Question: I am looking the number of unique length paths through a graph starting at a particular node.
However I have a restriction that no node is visited more than once on any path.
---
For example take the following graph:

If I am after the number of 3 length paths starting at 5.
The answer would be 9.
'''
5 -> 2 -> 1 -> 3
5 -> 2 -> 4 -> 3
5 -> 2 -> 4 -> 7
5 -> 4 -> 2 -> 1
5 -> 4 -> 3 -> 1
5 -> 4 -> 7 -> 6
5 -> 6 -> 7 -> 4
5 -> 7 -> 4 -> 2
5 -> 7 -> 4 -> 3
'''
Note I am only concerted with the answer (9) .
---
I have tried using an <URL> to the power of to give the number of paths, but I cannot work out how to account for unique node restriction.
I have also tried using a <URL> but the amount of nodes and size of makes this infeasible.
---
EDIT: Confused DFS with BFS (Thank you Nylon Smile & Nikita Rybak).
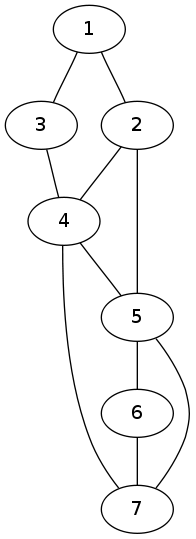
Answer: This is NP-Hard.
Reduction from Hamiltonian Path.
Given a graph whose Hamiltonian Path existence we need to check...
Run your algorithm for each vertex, with a path length n-1. Any non-zero return corresponds to Hamiltonian path and vice versa.
So basically, if you find a polynomial time algorithm to solve your problem, then you have a polynomial time algorithm to solve the Hamiltonian Path problem, effectively proving P=NP!
Note: This assumes x is an input.
If you x was fixed (i.e. independent of the number of vertices in the graph), then you have O(n^x) time algorithms, which is in P, but still pretty impractical for medium sized x.